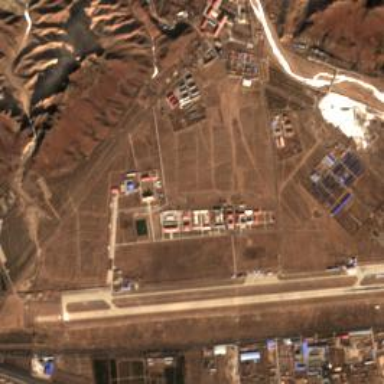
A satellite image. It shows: Military airfield classified as aerodrome.